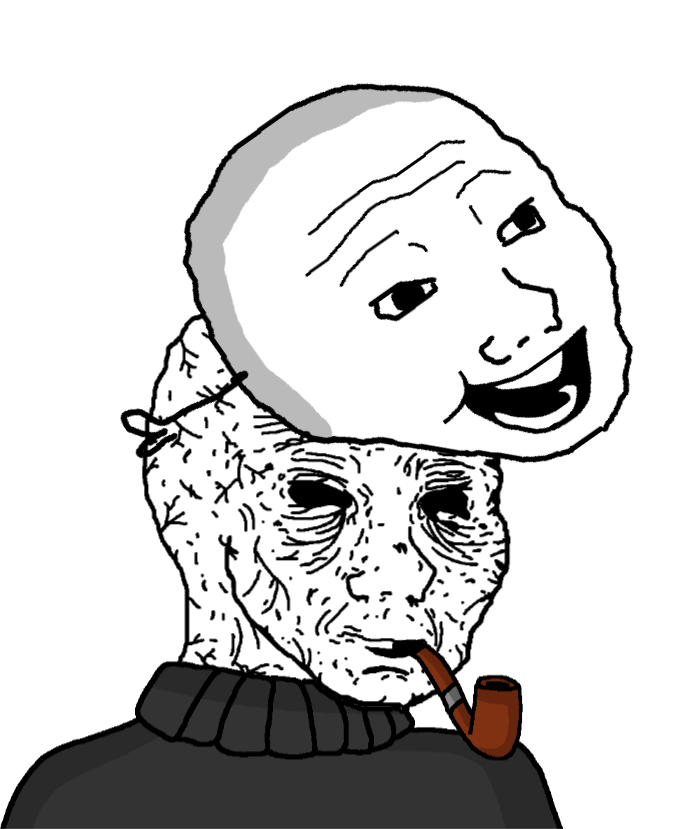
Label: 5_Tired_Wojak